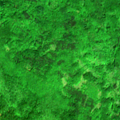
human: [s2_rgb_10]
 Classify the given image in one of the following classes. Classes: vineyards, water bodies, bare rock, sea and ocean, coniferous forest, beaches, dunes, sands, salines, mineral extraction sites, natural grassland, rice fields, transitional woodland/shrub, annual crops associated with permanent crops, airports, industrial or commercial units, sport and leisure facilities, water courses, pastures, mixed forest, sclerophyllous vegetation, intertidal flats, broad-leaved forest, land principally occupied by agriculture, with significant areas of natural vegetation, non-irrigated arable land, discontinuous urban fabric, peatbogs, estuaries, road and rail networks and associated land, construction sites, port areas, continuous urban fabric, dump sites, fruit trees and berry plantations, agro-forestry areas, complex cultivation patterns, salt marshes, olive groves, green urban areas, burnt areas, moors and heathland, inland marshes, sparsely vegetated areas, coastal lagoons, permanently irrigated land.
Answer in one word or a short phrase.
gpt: broad-leaved forest